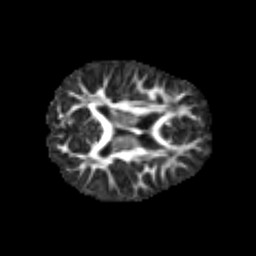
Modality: FA
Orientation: axial
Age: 6
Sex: male
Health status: healthy